Question: When do I have to release 'UIView' in the below code?
'''
UIView *headerView = [[UIView alloc] initWithFrame:CGRectMake(20, 10,
120.0, 100)];
return headerView;
'''
Thanks for any help

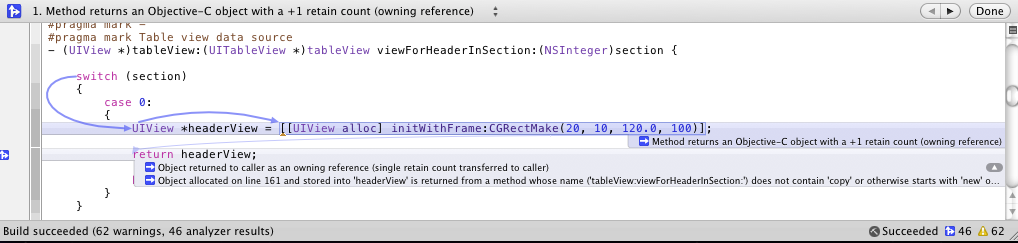
Answer: It depends on how you're going to use the view. If you assign the view returned from the method to some object (for example to a UIViewController) and that object retains it then you should autorelese the view in the above function. This way you'll make sure that it gets released automatically after the method loop ends and also it'll be alive long enough for an object to retain it. So the code will be like this:
'''
UIView *headerView = [[UIView alloc] initWithFrame:CGRectMake(20, 10,
120.0, 100)];
[headerView autorelese];
return headerView;
'''
For ex:
'''
myViewController.view=theMethodThatReturnsView;//which is the above method
'''